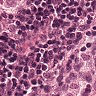
Metastatic tissue present: no